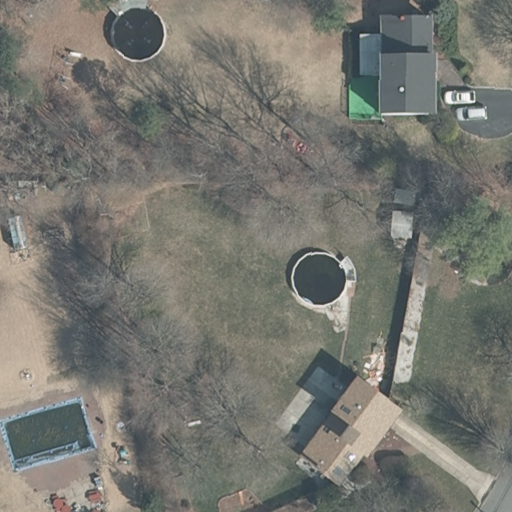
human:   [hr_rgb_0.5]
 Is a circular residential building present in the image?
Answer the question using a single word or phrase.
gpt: no

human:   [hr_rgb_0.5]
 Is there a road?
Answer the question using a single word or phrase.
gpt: yes

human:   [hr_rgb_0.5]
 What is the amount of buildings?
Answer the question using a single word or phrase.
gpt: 4

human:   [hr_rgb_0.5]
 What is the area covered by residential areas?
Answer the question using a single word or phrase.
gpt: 9196m2

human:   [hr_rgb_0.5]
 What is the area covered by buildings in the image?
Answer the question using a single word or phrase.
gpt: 504m2

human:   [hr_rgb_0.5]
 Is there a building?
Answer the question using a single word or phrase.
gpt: yes

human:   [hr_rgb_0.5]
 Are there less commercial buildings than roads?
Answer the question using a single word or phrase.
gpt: yes

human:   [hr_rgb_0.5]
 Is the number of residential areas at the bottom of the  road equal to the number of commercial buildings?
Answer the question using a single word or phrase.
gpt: yes

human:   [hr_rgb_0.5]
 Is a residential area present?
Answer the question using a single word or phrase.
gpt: yes

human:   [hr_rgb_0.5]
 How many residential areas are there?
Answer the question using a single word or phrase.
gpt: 1

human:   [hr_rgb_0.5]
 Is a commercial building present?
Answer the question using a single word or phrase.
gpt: no

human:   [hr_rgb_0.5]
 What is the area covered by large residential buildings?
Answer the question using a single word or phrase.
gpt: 0m2

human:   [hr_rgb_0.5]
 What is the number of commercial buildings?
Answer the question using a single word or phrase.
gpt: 0

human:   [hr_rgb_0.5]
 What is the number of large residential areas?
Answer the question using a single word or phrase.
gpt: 1

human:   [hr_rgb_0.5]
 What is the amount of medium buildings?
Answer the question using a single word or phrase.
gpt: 2

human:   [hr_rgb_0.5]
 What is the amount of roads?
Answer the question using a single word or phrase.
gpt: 1

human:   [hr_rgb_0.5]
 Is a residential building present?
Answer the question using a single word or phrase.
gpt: yes

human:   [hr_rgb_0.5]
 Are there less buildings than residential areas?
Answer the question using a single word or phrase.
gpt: no

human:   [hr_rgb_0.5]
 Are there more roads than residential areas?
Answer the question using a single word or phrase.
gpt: no

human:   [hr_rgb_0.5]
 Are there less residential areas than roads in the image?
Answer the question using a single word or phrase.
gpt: no

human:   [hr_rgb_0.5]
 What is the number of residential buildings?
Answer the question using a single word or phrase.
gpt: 2

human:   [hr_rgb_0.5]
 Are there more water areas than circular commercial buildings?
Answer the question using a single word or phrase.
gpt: no

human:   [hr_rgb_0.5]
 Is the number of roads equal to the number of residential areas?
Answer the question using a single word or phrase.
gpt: yes

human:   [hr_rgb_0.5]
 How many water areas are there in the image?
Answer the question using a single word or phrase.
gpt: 0

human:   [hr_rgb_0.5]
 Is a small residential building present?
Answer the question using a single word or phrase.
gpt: no

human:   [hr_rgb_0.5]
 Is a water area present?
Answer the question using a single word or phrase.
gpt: no

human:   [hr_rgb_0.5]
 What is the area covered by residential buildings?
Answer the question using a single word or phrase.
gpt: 451m2

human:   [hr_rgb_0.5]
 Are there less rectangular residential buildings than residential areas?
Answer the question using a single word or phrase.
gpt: no

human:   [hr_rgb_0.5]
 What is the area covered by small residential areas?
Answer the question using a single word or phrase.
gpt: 0m2

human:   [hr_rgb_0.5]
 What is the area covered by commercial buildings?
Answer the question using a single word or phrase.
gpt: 0m2

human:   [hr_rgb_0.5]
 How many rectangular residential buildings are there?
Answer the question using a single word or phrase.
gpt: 1

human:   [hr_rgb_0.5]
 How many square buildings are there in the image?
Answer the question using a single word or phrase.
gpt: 0

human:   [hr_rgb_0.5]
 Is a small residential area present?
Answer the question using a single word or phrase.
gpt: no

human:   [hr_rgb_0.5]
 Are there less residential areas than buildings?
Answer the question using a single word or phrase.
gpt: yes

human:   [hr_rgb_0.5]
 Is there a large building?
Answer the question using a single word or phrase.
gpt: no

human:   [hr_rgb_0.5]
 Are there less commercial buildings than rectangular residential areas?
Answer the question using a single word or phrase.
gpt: no

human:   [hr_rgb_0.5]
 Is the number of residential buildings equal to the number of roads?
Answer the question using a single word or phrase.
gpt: no

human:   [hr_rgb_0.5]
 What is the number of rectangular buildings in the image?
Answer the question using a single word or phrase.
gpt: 3

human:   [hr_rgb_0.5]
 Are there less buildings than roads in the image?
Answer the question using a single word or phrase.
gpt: no

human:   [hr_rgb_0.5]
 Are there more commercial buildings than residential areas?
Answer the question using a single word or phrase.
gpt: no

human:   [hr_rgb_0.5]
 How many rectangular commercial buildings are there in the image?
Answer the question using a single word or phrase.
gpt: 0

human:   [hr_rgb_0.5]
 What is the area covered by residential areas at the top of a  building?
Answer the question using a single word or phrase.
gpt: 9196m2

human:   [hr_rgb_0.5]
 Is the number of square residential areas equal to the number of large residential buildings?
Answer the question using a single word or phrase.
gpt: yes

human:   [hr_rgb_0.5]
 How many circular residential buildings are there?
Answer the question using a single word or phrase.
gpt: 0

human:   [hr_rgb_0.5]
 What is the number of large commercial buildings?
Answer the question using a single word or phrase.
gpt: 0

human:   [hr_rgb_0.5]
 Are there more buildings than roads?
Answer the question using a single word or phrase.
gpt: yes

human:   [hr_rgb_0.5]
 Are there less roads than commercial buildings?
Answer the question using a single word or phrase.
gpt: no

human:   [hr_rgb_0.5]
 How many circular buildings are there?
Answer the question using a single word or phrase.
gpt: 0

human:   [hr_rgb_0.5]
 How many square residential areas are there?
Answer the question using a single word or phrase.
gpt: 0

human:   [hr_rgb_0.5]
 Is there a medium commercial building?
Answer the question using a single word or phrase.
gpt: no

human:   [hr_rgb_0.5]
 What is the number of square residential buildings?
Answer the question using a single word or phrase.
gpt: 0

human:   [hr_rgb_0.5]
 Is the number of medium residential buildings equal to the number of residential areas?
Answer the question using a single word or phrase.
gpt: no

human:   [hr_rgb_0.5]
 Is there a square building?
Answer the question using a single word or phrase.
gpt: no

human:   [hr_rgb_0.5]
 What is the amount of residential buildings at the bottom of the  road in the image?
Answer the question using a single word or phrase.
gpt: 0

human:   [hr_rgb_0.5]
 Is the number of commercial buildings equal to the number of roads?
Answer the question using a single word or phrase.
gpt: no

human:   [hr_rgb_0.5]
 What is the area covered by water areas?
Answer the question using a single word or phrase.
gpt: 0m2

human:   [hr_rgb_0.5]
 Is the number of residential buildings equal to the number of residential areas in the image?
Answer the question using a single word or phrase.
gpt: no

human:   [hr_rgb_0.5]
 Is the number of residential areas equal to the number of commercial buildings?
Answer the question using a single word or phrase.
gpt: no

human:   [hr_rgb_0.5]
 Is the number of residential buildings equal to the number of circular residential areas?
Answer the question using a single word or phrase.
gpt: no

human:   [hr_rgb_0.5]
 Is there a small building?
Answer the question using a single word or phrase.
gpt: yes

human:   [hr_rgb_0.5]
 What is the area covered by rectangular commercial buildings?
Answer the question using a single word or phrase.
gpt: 0m2

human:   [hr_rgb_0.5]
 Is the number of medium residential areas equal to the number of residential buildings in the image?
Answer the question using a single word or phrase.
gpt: no

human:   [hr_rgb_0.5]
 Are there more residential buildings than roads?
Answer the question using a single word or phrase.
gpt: yes

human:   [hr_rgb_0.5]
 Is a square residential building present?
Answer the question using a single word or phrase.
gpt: no